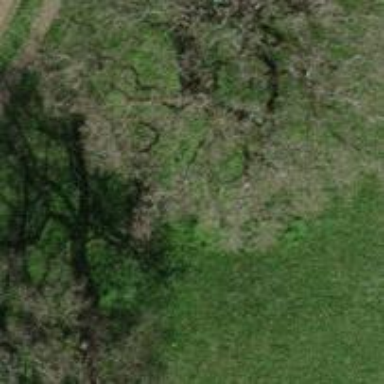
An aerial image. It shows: Beautiful tree in nature.